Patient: sex M, age 31
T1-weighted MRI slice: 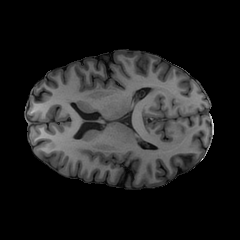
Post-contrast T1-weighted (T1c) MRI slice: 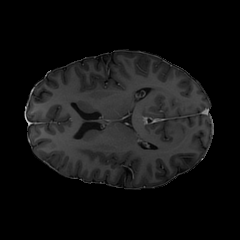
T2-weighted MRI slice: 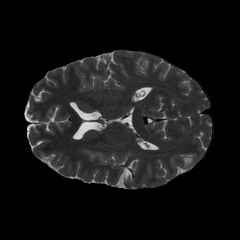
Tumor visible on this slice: no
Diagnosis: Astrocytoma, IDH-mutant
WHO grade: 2